Chest X-ray. View position: PA
Patient age: 35
Patient sex: M
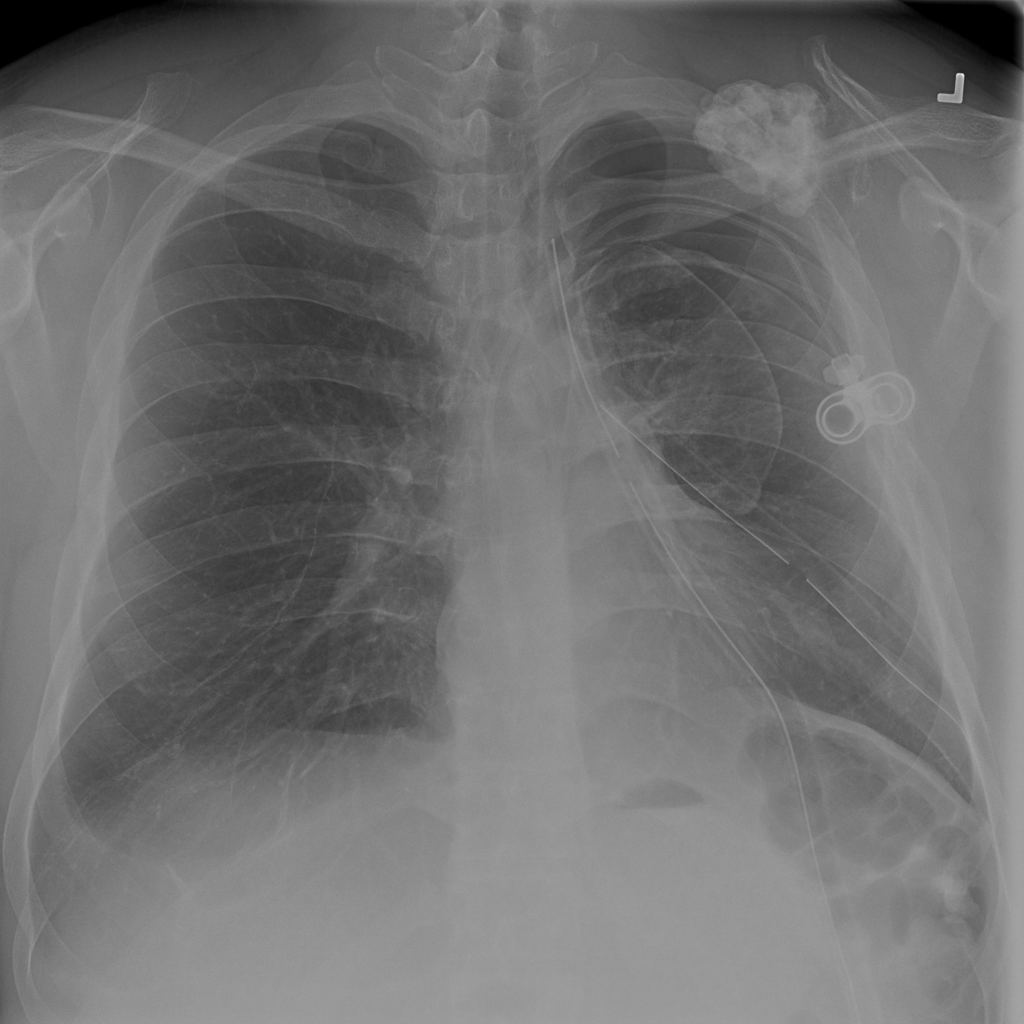
Finding: Pneumothorax